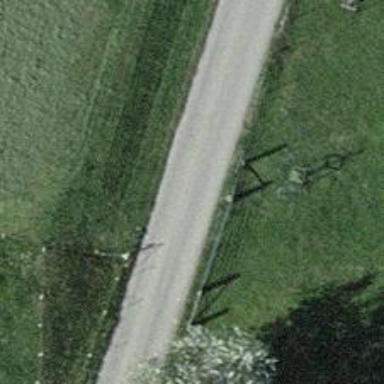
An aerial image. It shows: Unclassified road.